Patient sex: F
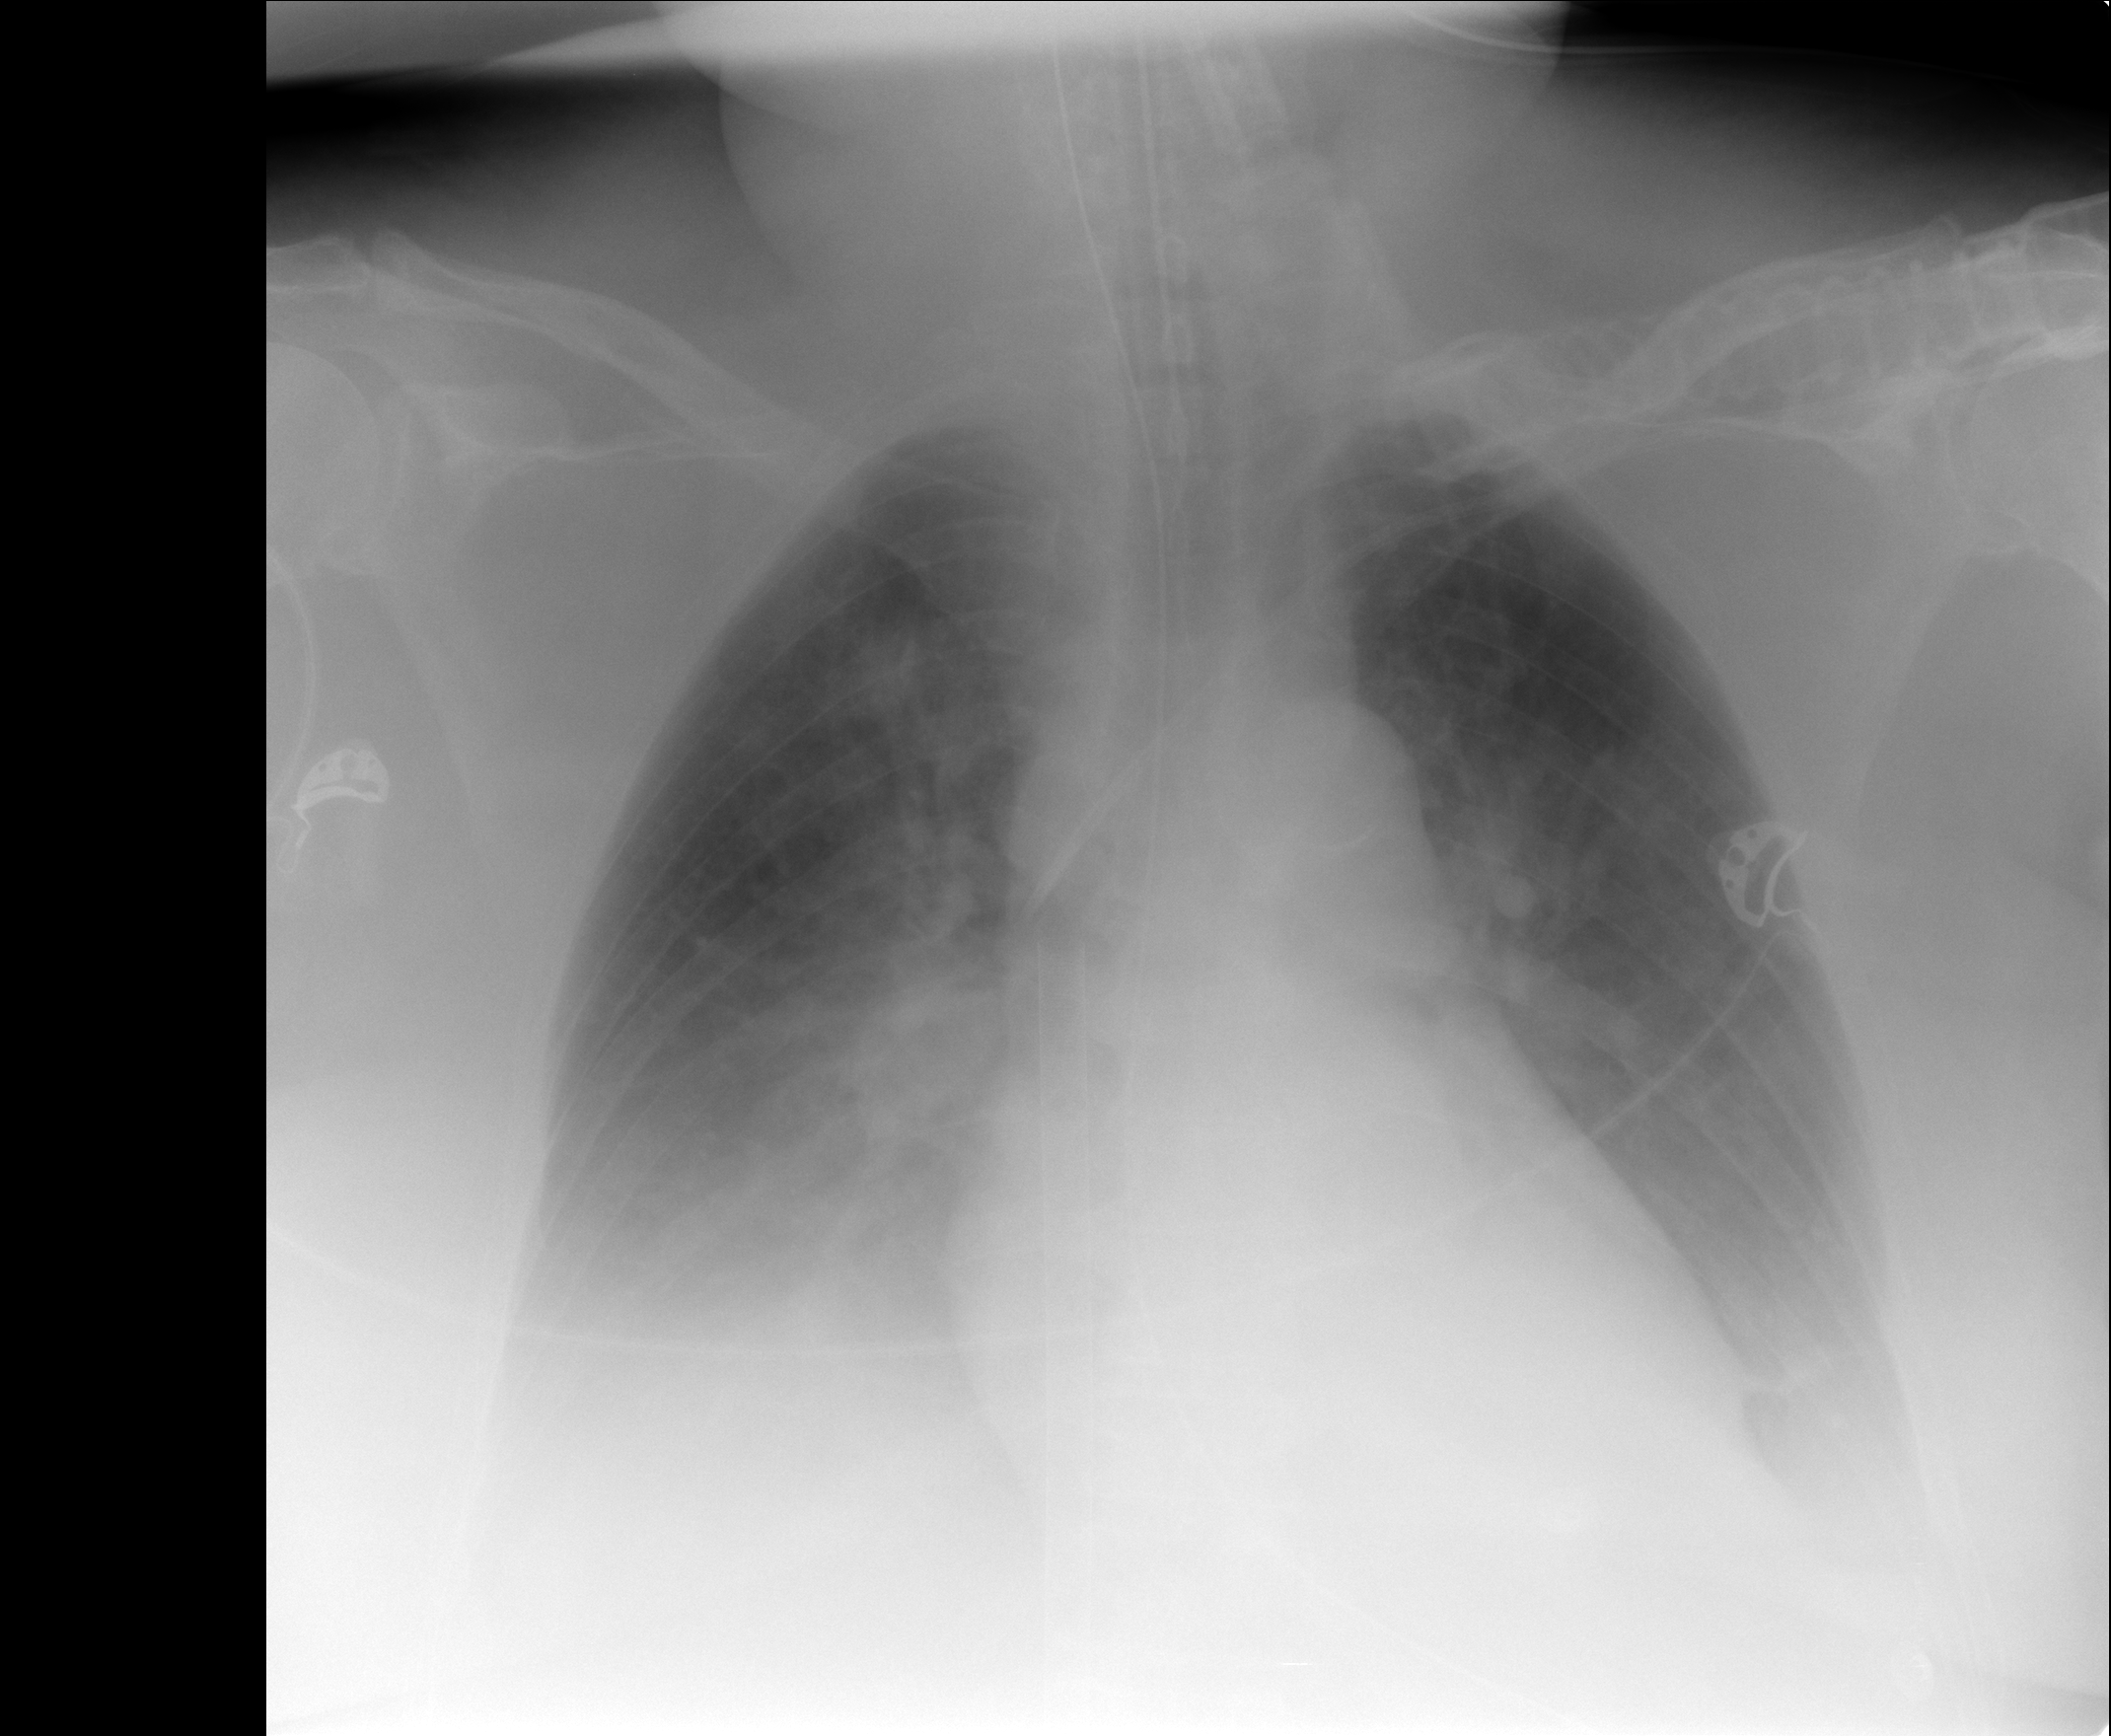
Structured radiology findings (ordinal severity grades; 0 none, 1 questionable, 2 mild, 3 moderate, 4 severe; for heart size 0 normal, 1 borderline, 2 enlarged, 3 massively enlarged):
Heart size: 0
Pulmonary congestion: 2
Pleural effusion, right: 3
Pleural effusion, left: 3
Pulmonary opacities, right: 0
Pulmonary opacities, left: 0
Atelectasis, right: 2
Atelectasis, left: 2